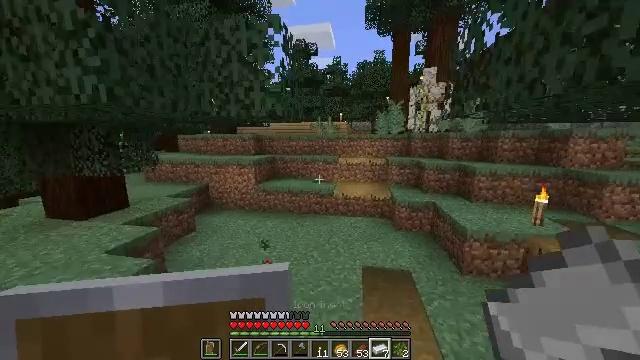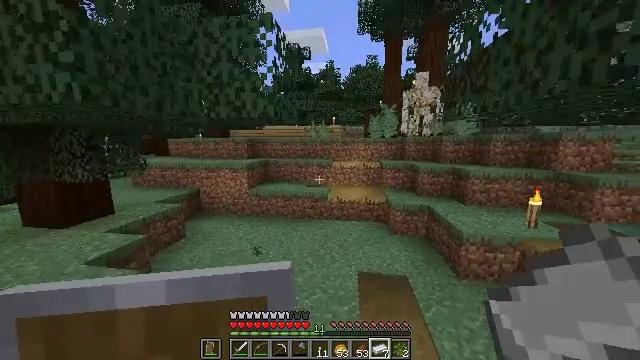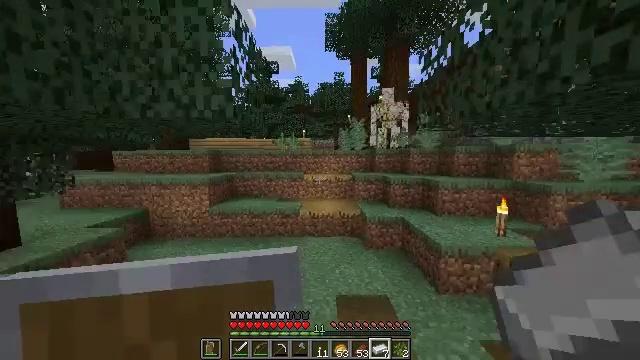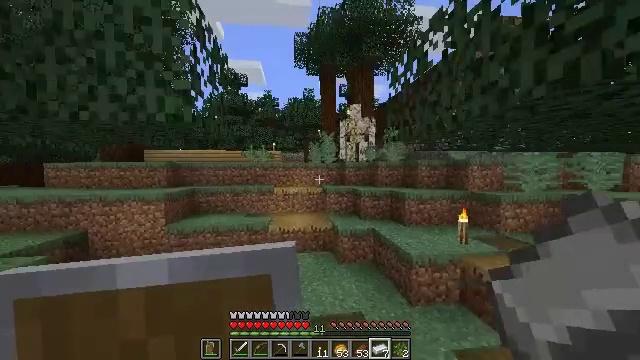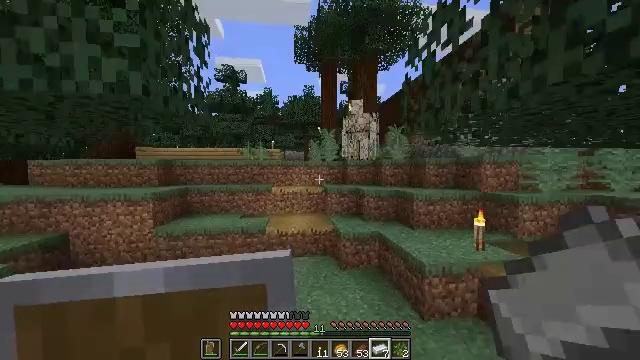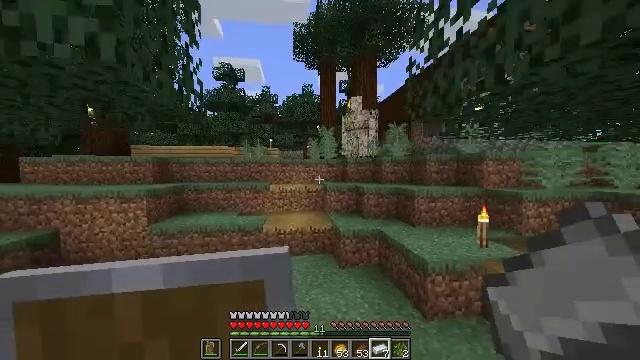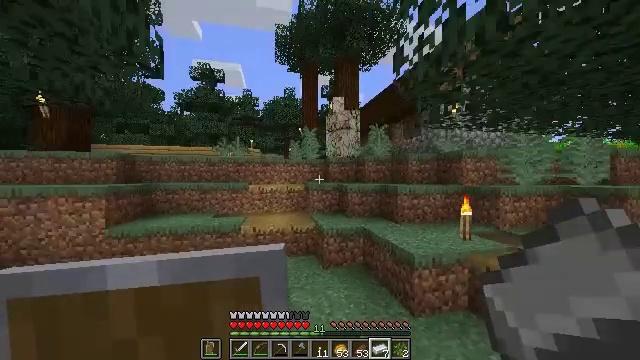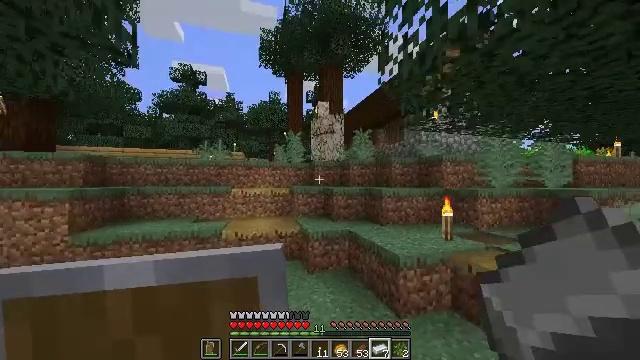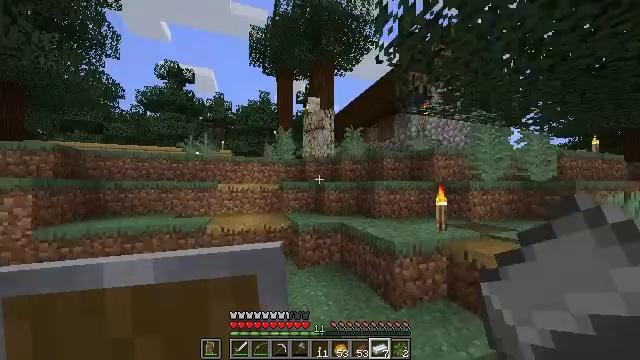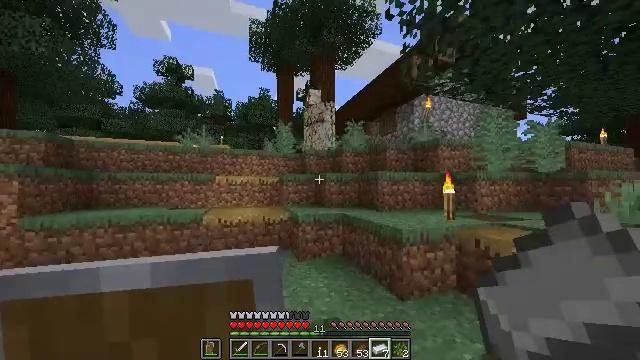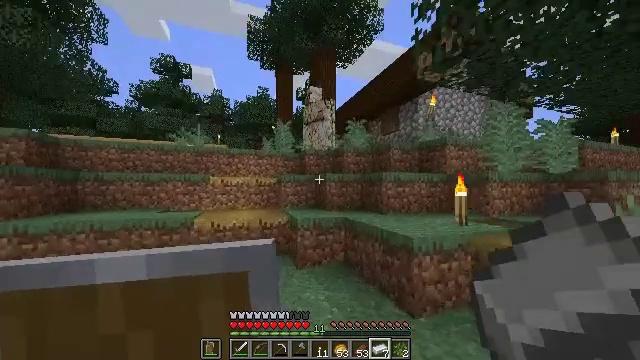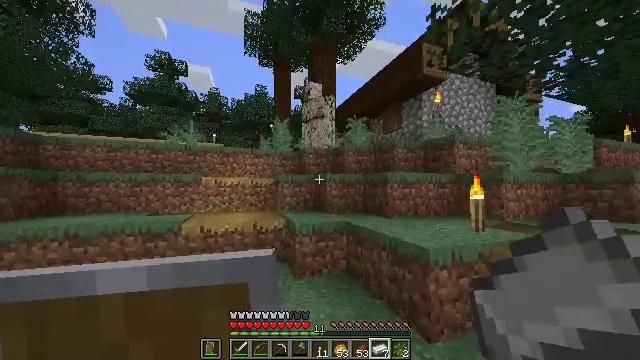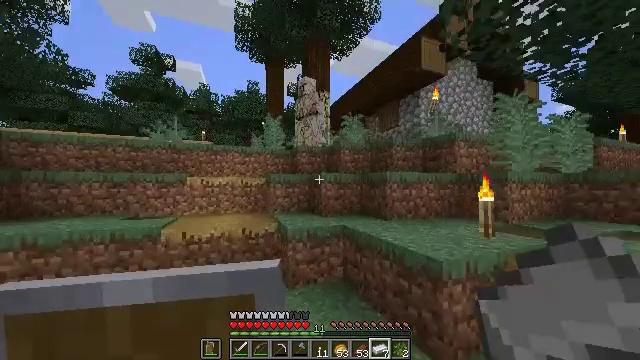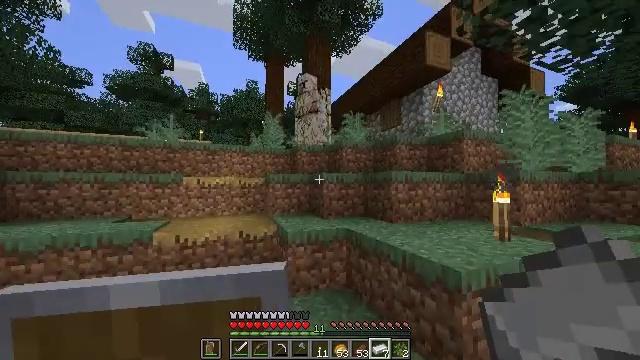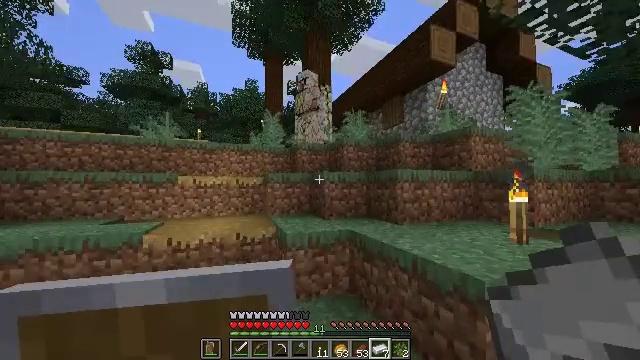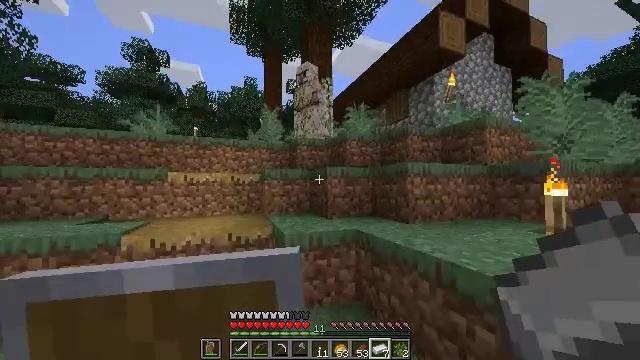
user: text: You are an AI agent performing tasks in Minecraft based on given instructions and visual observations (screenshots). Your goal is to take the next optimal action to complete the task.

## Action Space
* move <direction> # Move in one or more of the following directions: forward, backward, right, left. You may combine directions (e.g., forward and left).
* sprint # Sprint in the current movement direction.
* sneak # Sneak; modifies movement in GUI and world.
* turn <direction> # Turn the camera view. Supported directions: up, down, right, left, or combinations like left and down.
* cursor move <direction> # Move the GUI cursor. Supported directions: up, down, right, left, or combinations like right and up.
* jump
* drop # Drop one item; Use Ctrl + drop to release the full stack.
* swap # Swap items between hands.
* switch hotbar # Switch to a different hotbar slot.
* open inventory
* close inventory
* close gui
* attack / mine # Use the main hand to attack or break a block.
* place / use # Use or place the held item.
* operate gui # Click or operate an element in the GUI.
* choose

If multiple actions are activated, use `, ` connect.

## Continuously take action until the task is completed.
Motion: motion action
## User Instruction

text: Gather cobblestone wall segments.
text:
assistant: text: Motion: move forward, turn right
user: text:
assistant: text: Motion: move forward, turn right and up
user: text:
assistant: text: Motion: move forward, turn right and up
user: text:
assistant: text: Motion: move forward
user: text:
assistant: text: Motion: move forward
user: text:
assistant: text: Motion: move forward, turn right and up
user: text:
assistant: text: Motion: move forward, turn right and up
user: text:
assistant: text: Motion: move forward, turn right and up
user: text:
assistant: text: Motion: move forward
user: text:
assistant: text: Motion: move forward
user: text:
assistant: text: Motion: move forward
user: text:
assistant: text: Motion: move forward, turn right
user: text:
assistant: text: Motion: move forward
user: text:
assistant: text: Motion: move forward
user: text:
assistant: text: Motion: move forward
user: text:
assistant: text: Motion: move forward
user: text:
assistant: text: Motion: move forward, turn left
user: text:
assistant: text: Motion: move forward, turn left
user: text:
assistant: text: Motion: move forward, turn left
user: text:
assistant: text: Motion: move forward, jump
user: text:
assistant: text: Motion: move forward, jump
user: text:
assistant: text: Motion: move forward, jump
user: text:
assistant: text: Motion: move forward, turn left, jump
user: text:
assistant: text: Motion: move forward, turn left and down
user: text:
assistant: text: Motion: move forward, turn left
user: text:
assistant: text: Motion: move forward
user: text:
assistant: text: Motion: move forward
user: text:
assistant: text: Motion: move forward
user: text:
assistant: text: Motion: move forward, turn right and up
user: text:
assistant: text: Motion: move forward, turn right, jump